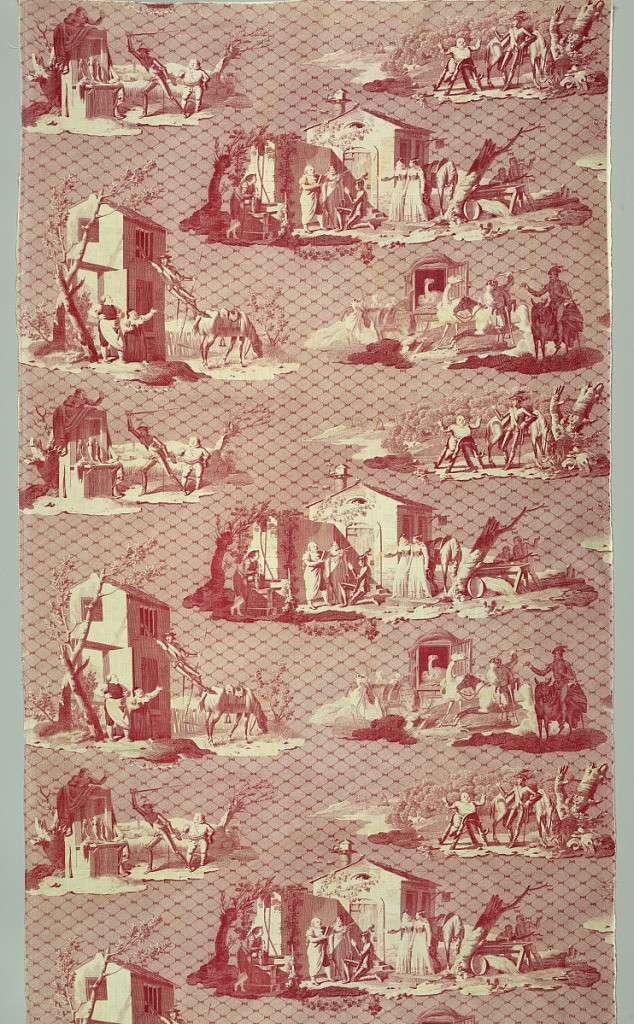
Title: Textile
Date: ca. 1815
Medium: cotton Technique: printed by engraved roller on plain weave
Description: Five scenes illustrating the story of Don Quixote. In red on white.